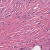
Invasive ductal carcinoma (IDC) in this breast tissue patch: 1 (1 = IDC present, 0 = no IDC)